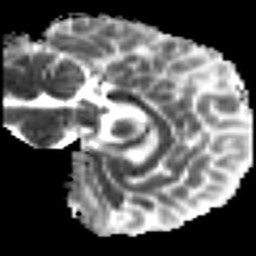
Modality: MD
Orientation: sagittal
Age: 37
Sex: male
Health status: healthy
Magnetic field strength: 3 T
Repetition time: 9 s
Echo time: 0.093 s